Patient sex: M
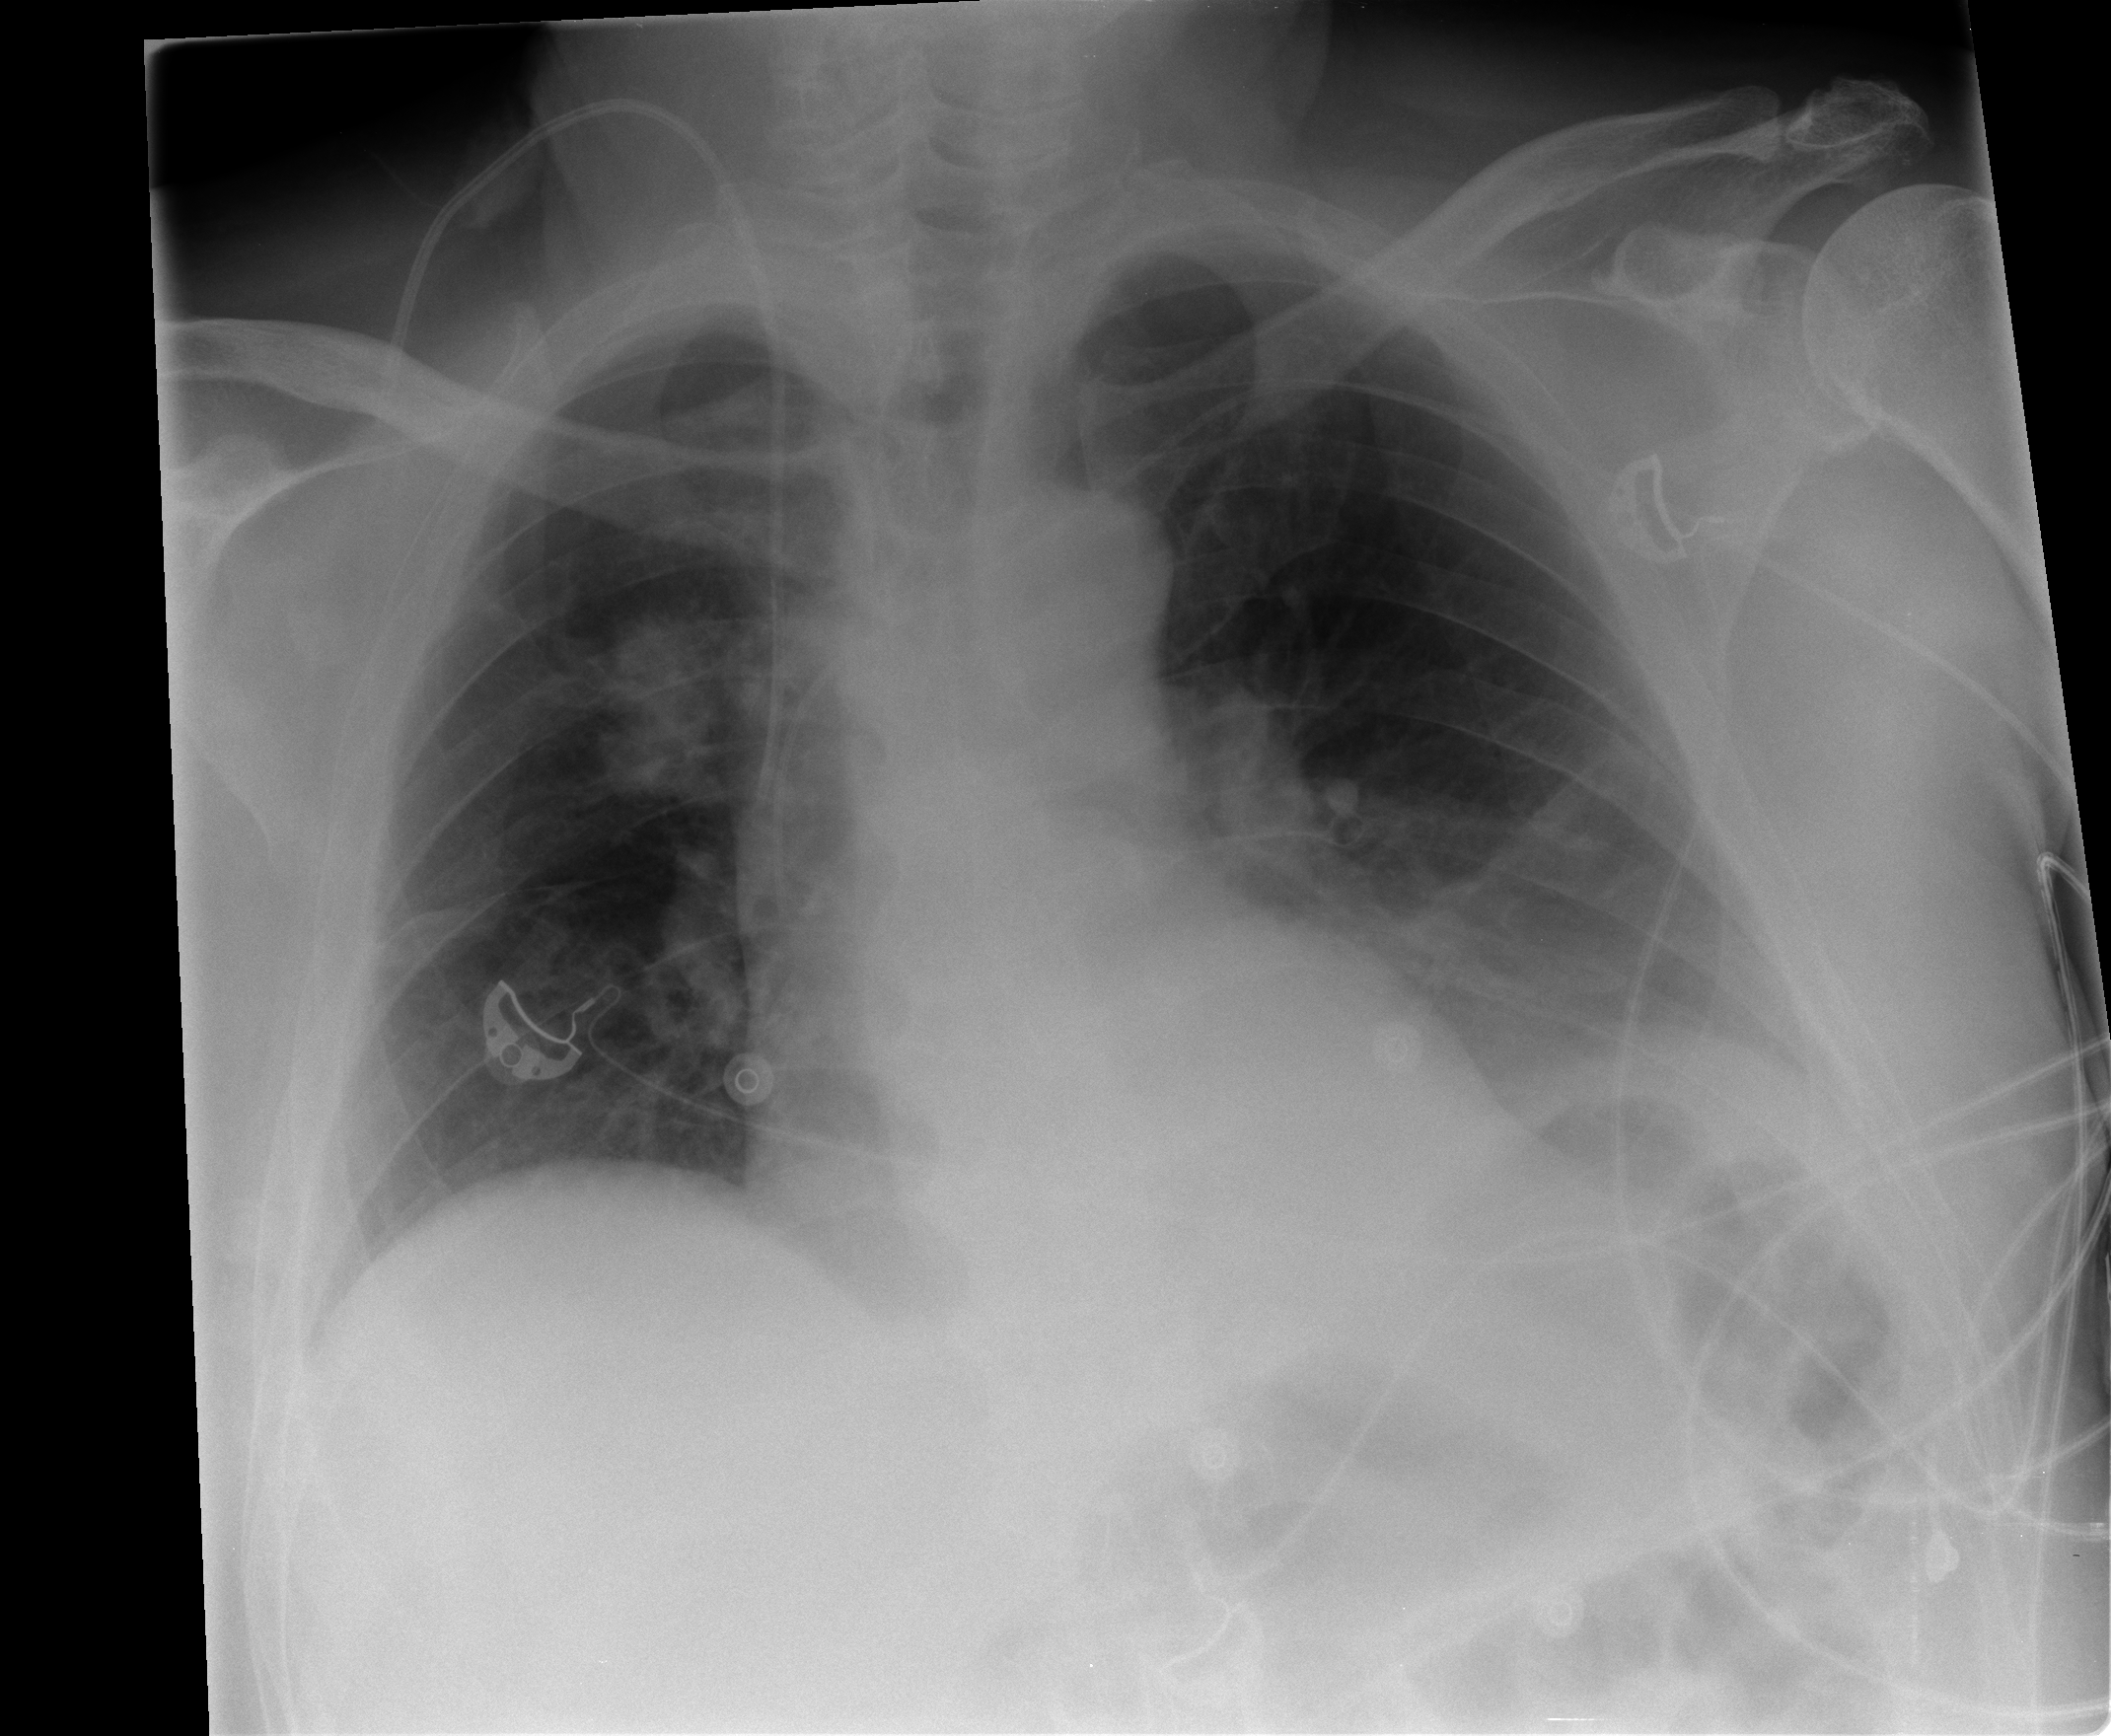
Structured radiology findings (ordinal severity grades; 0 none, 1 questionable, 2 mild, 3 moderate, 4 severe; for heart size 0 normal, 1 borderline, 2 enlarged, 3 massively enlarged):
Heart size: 0
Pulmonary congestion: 2
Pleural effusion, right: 0
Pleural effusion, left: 2
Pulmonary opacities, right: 0
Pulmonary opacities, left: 0
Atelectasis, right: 0
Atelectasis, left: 2